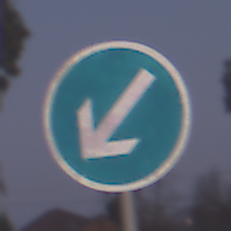
Verkehrszeichen: VorgeschriebeneVorbeifahrtLinks
Umgebung: Outdoor, Nature
Tageszeit: SunriseSunset
Wetter: Clear
Licht: Natural
Jahreszeit: NotSpecified
Kontrast: LowContrast